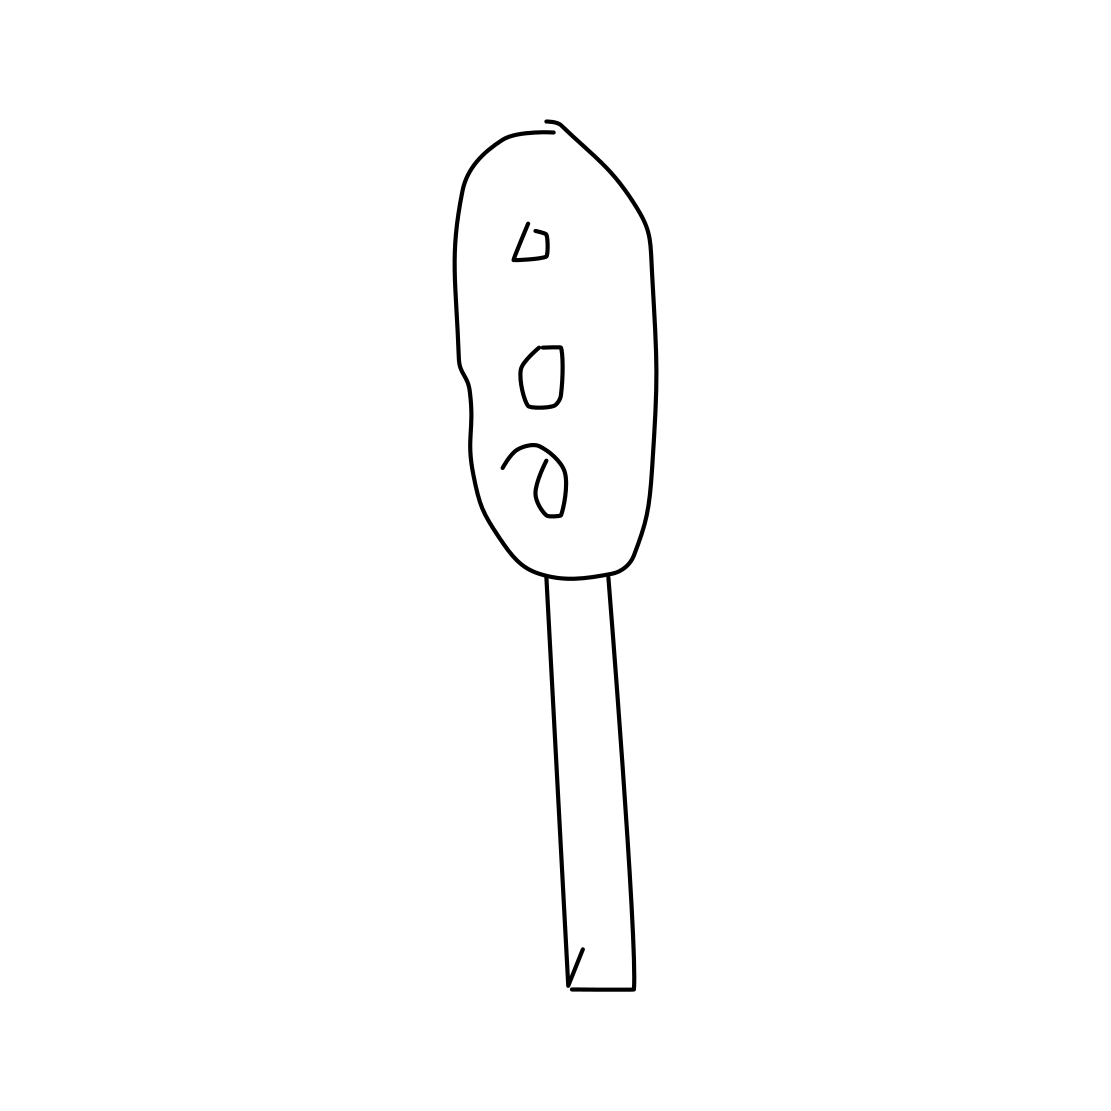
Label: traffic light